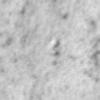
Label: no_change